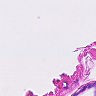
Metastatic tissue present: no